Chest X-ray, AP view. Patient: 60 years old, sex F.
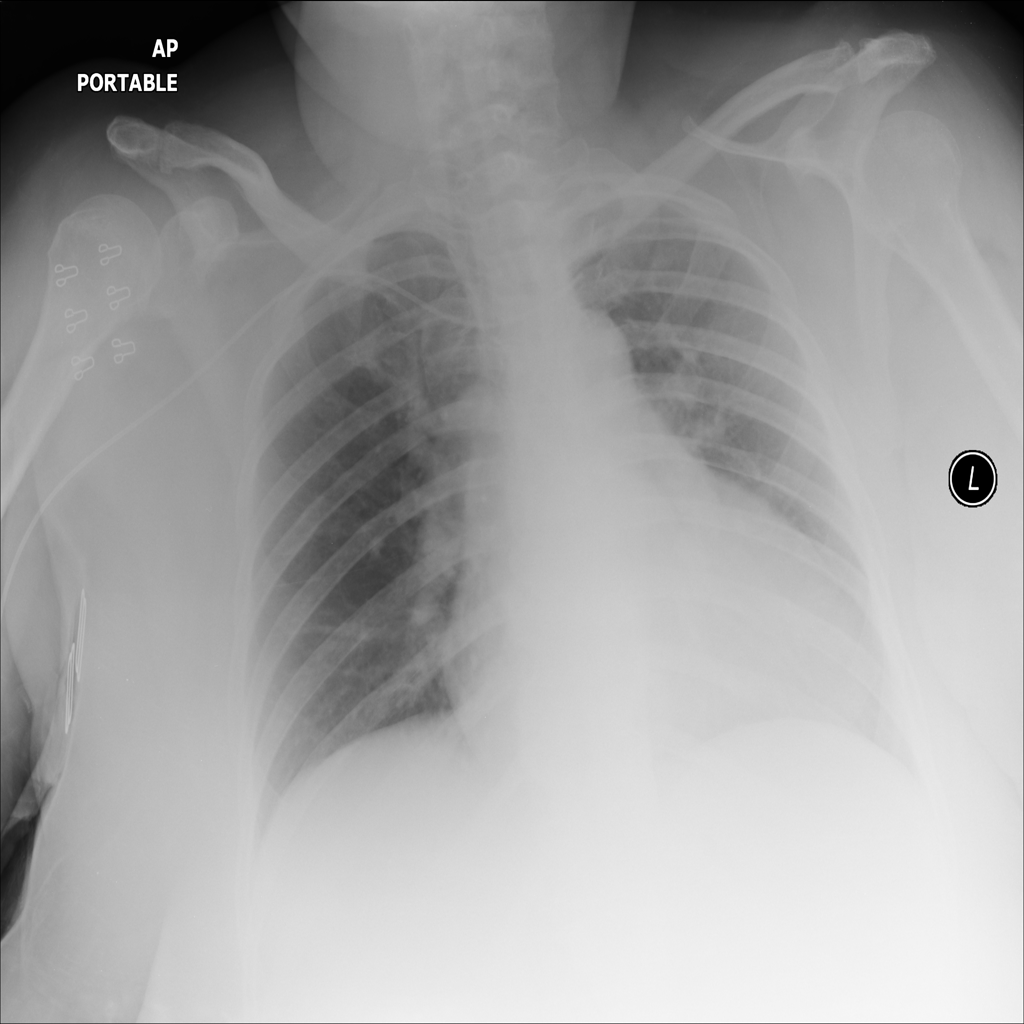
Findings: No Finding